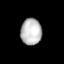
Tissue: lung
Cell type: Epithelial cells
Senescence score: 0.2263
Nuclear area (px): 539
Mean DAPI intensity: 188.581